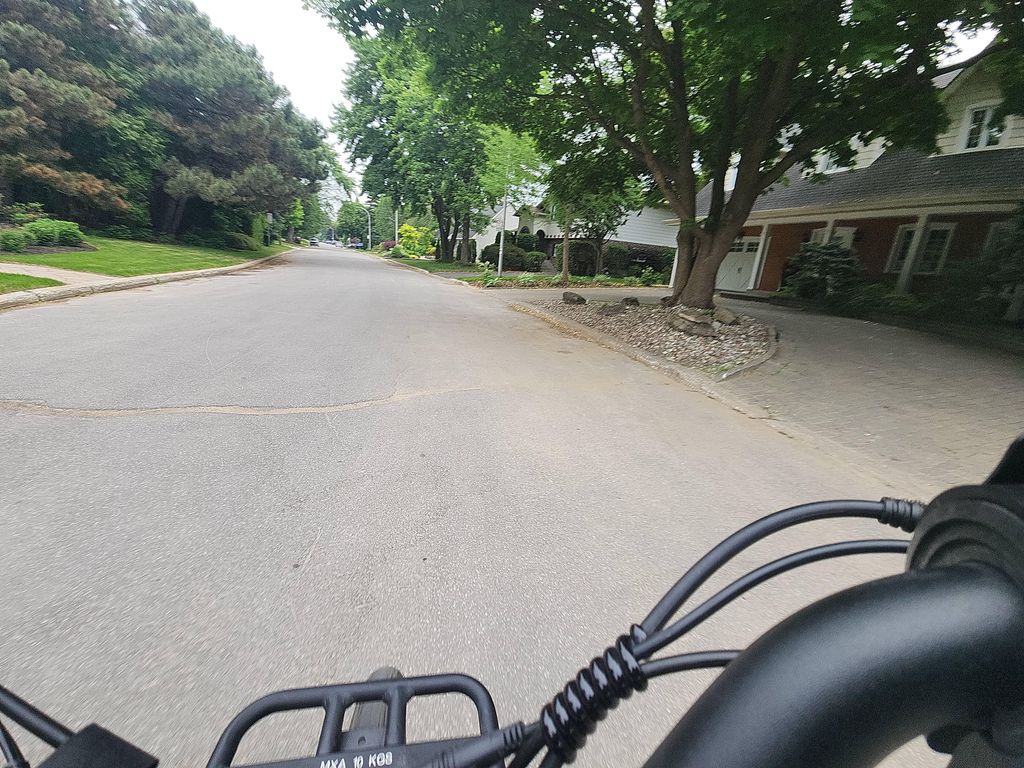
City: montreal